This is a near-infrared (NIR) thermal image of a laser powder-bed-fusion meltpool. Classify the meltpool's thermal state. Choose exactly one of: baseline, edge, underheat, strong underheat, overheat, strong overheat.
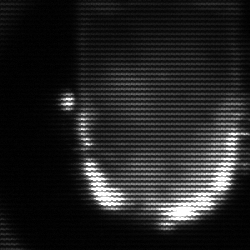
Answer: baseline